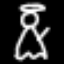
Label: angel